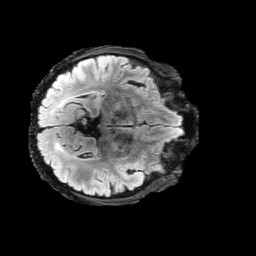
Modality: FLAIR
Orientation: axial
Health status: ill
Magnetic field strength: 3 T